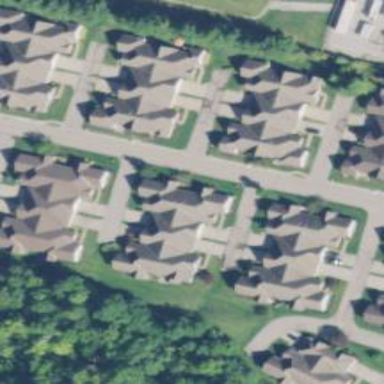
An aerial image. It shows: Shared driveway marked as service road.